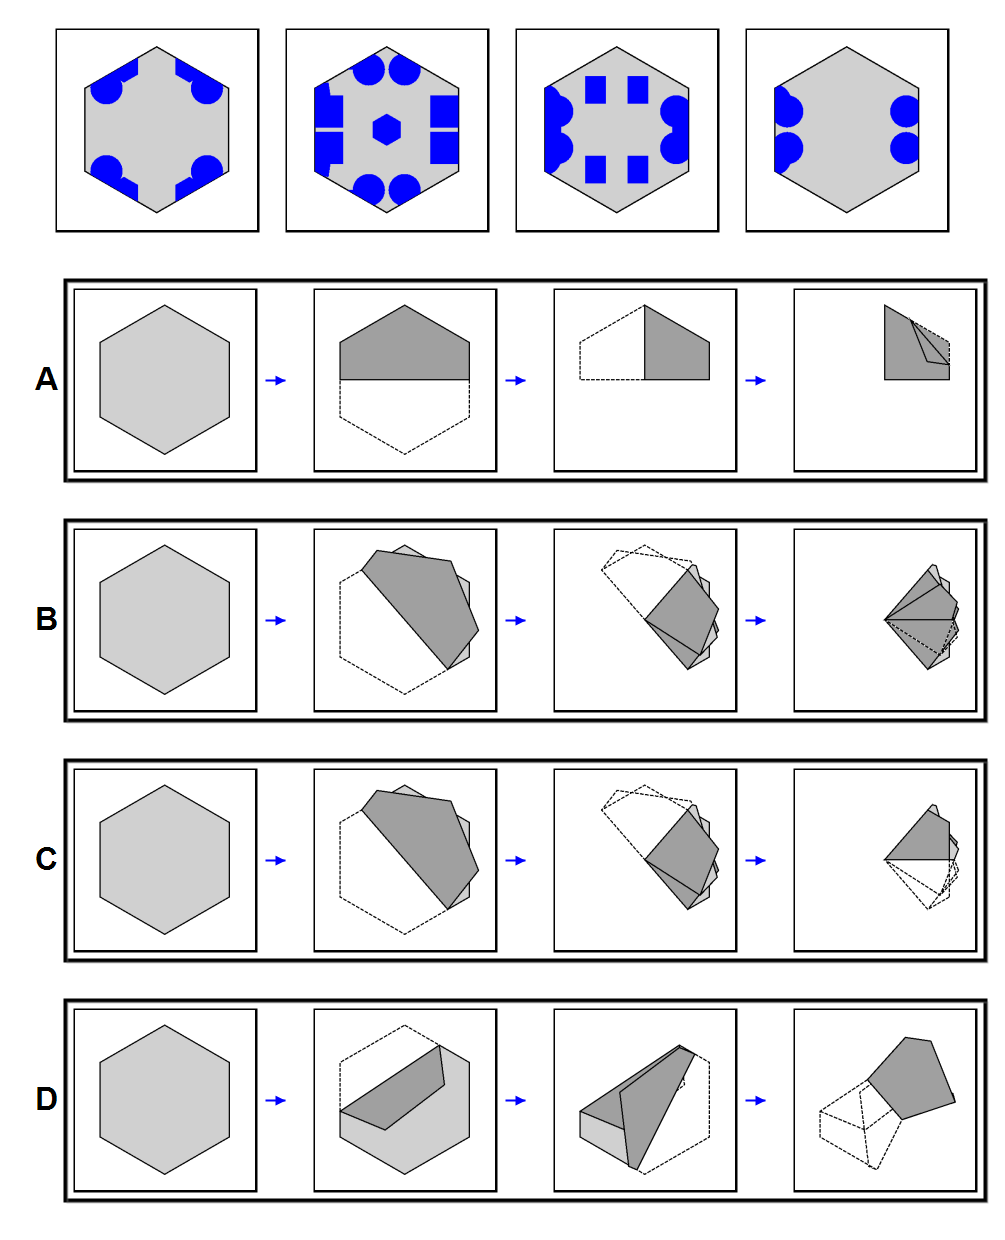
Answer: A